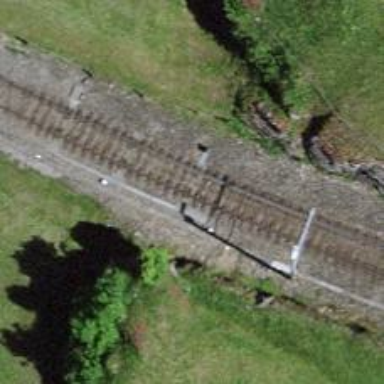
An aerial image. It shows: Railway switch.